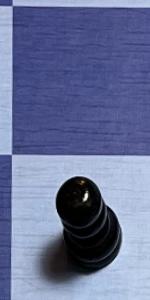
Label: Pawn_Black